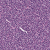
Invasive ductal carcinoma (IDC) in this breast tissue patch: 1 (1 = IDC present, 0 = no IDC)